Interaction volume radius: 10 \u00c5
Interaction volume height: 20 \u00c5
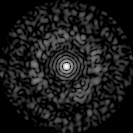
Disorder parameter: 0.8264